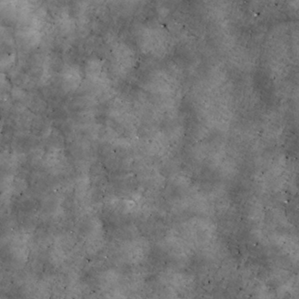
Label: non_frost